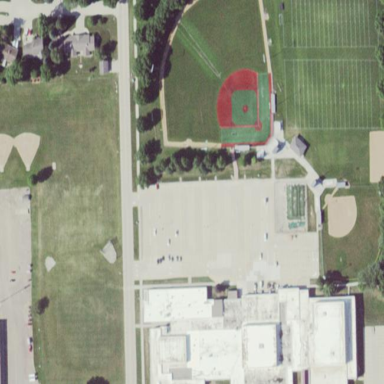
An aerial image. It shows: Baseball pitch for leisure and sports activities.